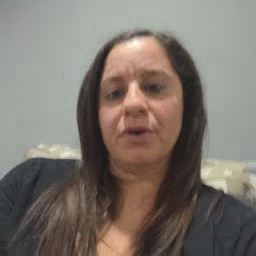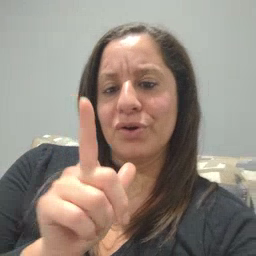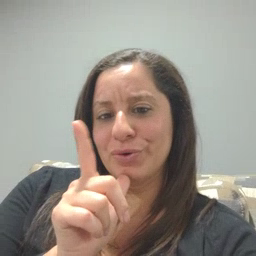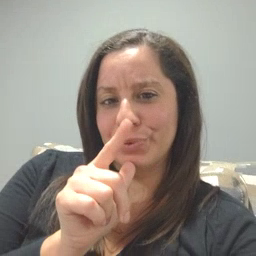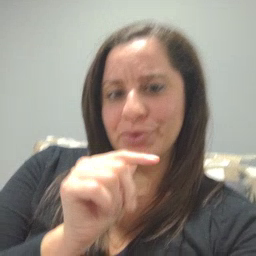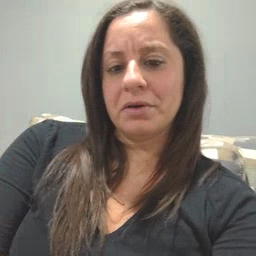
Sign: who